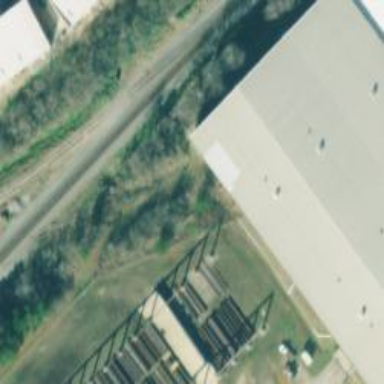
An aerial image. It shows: Abandoned railway spur.